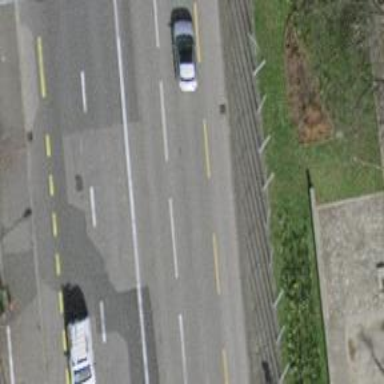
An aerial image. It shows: Secondary road with asphalt surface and designated cycle lane.